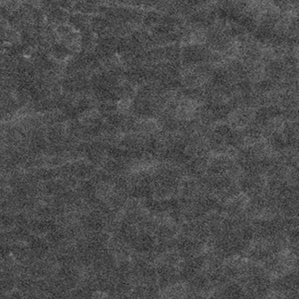
Label: frost